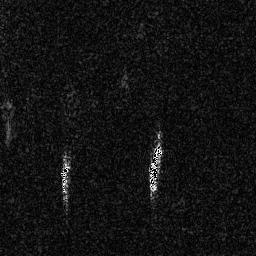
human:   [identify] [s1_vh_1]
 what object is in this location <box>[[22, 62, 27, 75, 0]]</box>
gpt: <ref>1 small ship at the left</ref>